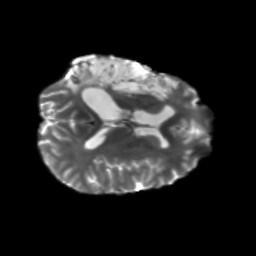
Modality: T2w
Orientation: axial
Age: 27
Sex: female
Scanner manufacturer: siemens
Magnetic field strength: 3 T
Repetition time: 5.25 s
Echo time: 0.08 s